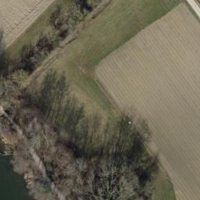
EUNIS habitat code: 52
Species observed at this site:
Tettigonia viridissima